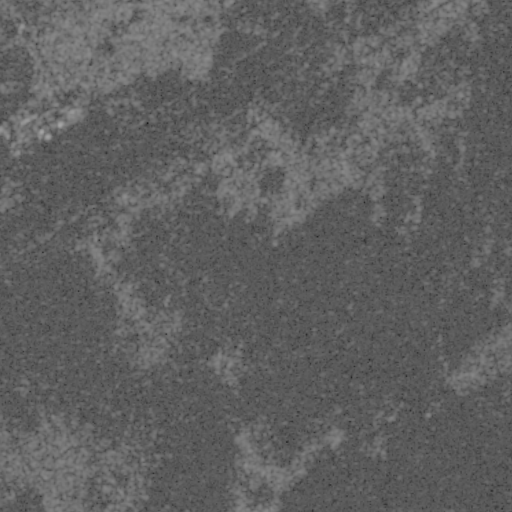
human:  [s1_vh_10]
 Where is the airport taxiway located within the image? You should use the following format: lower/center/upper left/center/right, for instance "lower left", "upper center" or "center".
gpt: The airport taxiway is located in the upper left of the image.
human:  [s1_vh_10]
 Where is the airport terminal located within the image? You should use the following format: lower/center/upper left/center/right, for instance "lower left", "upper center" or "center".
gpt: The airport terminal is located in the upper left of the image.
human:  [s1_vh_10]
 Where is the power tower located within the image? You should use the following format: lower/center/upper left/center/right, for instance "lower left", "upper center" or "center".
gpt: The power tower is located in the upper of the image.
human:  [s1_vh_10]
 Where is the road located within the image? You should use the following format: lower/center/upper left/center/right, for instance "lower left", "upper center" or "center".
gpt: There is no road in the image.

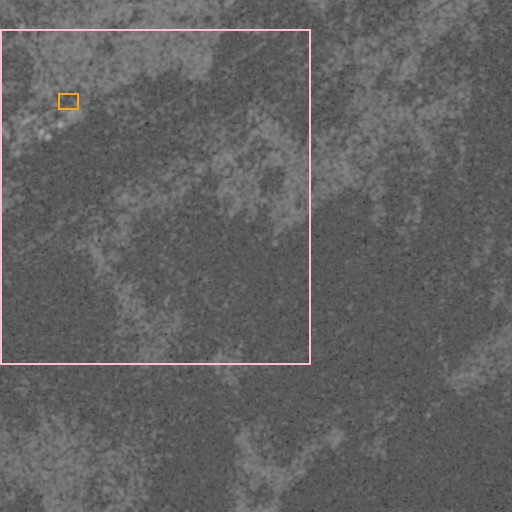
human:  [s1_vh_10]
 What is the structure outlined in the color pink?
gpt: The structure outlined in pink is an airport.
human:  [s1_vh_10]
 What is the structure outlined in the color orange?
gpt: The structure outlined in orange is an airport terminal.
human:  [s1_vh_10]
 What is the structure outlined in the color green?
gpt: There is no green outline.